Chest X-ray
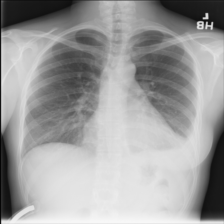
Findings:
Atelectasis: negative
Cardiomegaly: negative
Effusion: positive
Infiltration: negative
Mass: negative
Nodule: negative
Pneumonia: negative
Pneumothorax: negative
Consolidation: negative
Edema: negative
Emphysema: negative
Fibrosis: negative
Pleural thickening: negative
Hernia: negative